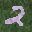
Label: 2